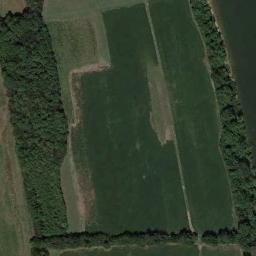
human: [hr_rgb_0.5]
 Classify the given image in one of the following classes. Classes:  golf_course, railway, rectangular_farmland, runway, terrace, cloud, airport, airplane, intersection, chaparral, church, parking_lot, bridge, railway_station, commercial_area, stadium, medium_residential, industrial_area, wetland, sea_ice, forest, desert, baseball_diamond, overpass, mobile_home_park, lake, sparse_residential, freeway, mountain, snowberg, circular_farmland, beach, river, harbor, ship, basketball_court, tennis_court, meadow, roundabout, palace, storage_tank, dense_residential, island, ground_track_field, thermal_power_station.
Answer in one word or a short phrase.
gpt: meadow